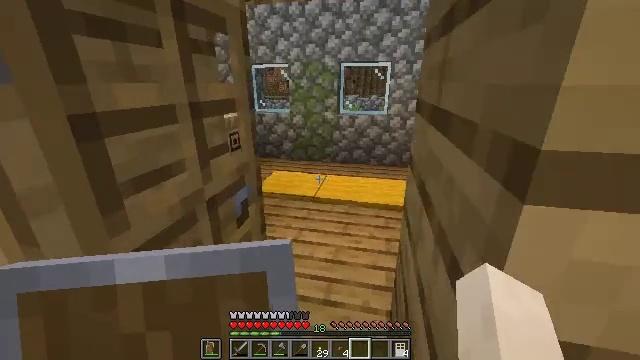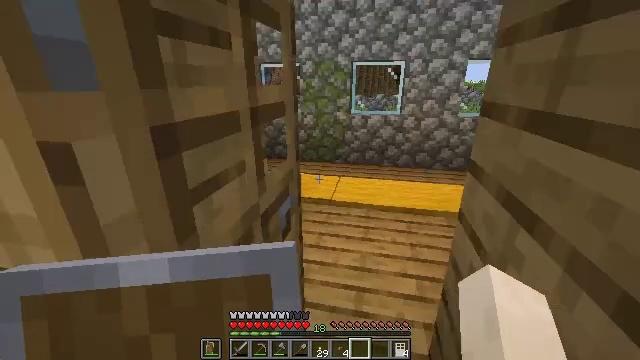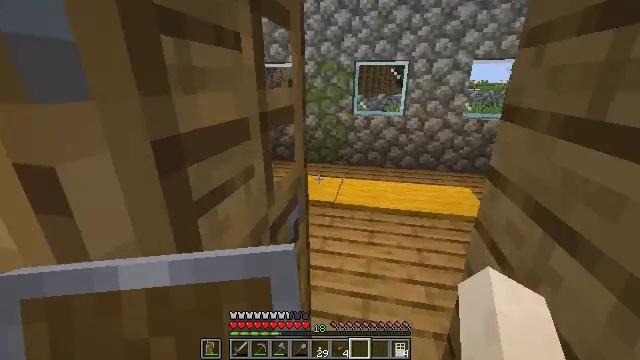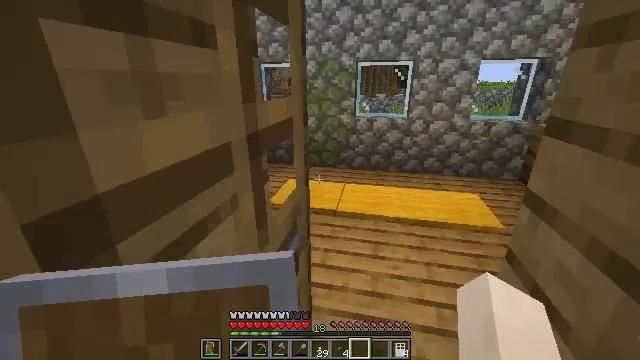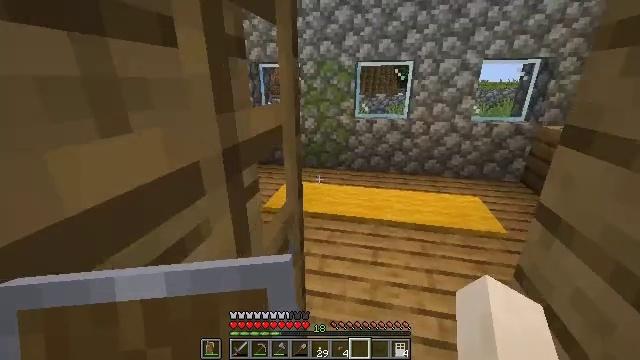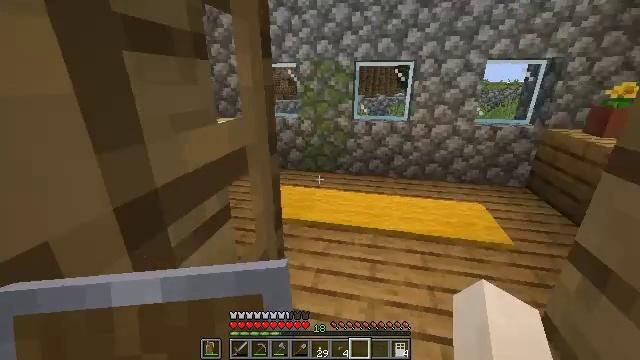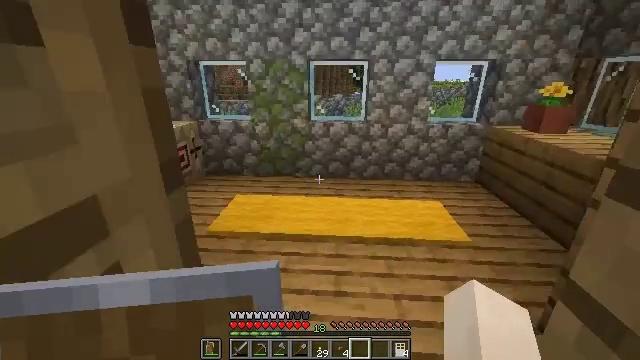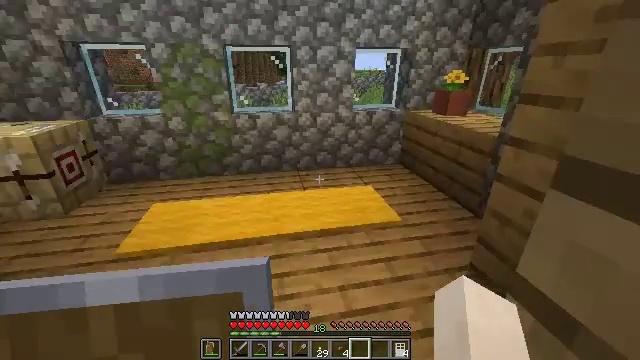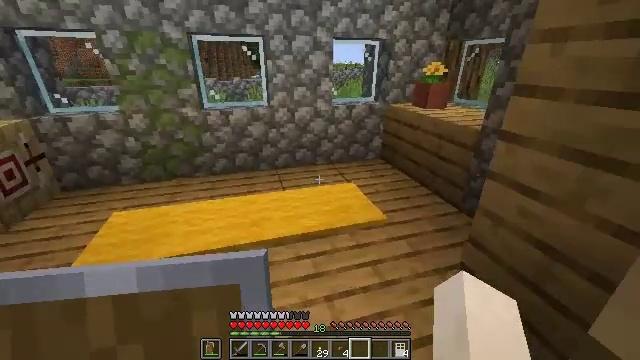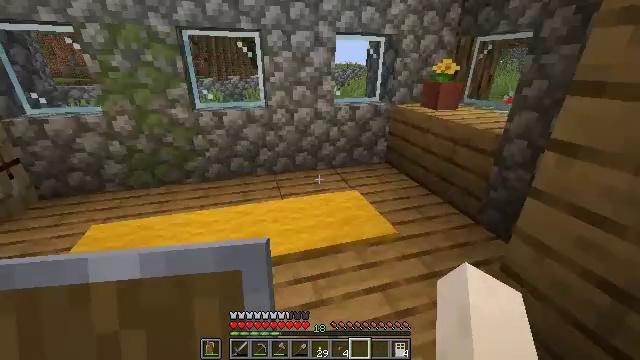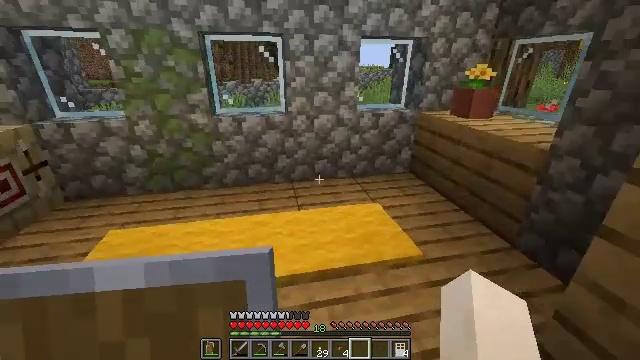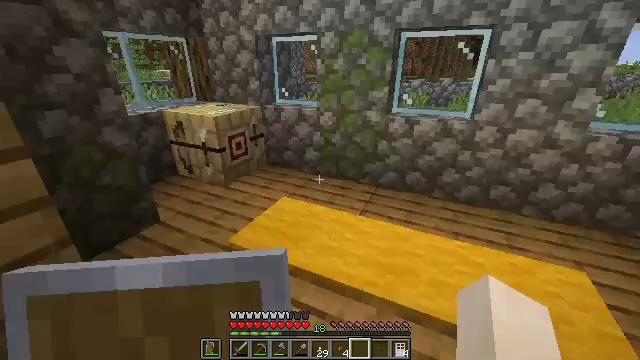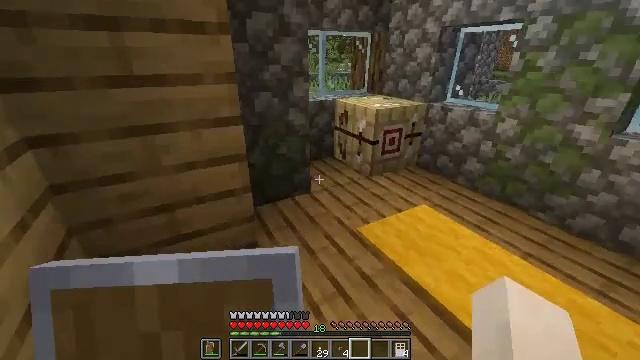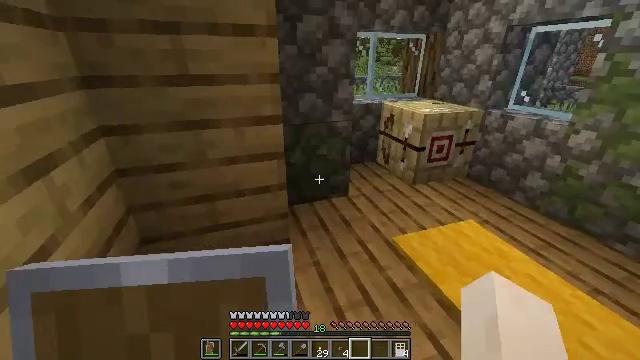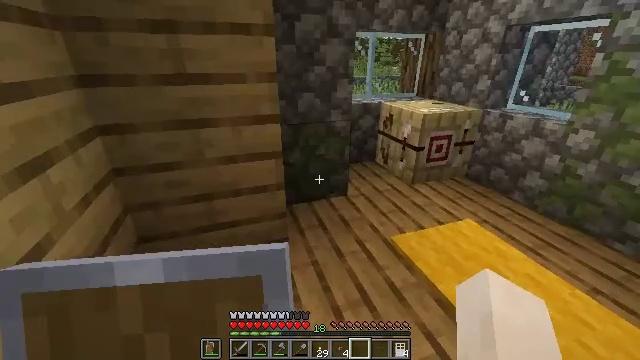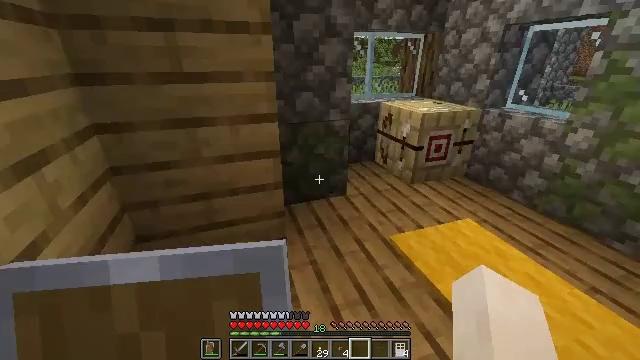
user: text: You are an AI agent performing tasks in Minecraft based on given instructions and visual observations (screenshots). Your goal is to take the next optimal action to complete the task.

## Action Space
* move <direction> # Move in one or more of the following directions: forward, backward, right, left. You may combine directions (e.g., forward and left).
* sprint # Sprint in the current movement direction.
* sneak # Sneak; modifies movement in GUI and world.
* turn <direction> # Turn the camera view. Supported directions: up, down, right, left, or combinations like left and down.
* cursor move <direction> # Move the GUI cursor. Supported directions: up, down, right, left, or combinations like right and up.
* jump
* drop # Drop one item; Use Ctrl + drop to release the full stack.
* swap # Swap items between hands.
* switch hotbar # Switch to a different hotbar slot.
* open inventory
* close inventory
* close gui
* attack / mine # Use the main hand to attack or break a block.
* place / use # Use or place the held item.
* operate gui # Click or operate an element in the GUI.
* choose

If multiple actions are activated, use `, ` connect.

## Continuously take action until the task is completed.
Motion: motion action
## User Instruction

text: Left click on the fletching table to mine it.
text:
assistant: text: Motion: move forward and move left
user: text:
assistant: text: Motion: move forward
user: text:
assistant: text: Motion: move forward
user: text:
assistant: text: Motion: move forward
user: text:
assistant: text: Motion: move forward
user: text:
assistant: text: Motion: move forward, turn right
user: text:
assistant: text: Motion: move forward, turn right and down
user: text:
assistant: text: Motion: move forward, turn right and down
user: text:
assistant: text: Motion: move forward
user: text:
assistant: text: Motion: move forward, turn left
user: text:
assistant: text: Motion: turn left
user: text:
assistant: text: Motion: turn left and down
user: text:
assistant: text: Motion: turn left
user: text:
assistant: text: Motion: no_op
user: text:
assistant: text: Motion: no_op
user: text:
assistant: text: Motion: no_op
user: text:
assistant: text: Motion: no_op
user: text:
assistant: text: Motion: turn right and up
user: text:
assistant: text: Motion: turn right and up
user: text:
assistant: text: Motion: turn right
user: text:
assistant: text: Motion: no_op
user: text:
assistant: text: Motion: turn left, switch to hotbar 4
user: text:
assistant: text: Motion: turn left and down, switch to hotbar 4
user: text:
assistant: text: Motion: switch to hotbar 4
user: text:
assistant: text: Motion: turn left
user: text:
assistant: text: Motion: move forward, turn left and down
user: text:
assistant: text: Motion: move forward, turn left
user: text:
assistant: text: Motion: move forward, turn left
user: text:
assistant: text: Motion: move forward, turn left, switch to hotbar 3
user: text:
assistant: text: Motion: move forward, turn left, switch to hotbar 3